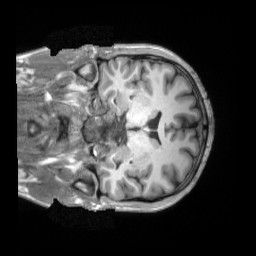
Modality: T1w
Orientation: coronal
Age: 35
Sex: female
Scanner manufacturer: siemens
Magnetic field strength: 3 T
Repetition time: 2.2 s
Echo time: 0.00157 s